Question:
I am new in ant and junit5. I went through several examples ant/junit4. But I did not find a normal example with a pair of ant with junit5. With a pair of ant with junit4 everything works fine. I downloaded the files from the official site of the junit5 <URL> I will try to fix them one by one, but I don't think that official repo committed with errors. Maybe I'm doing something wrong. Or maybe gurus suggest some other simple sample with ant/junit5.
Thank you in advance.
I try to run the original sources from <URL> and expected to at least compile them. But I get plenty of errors.
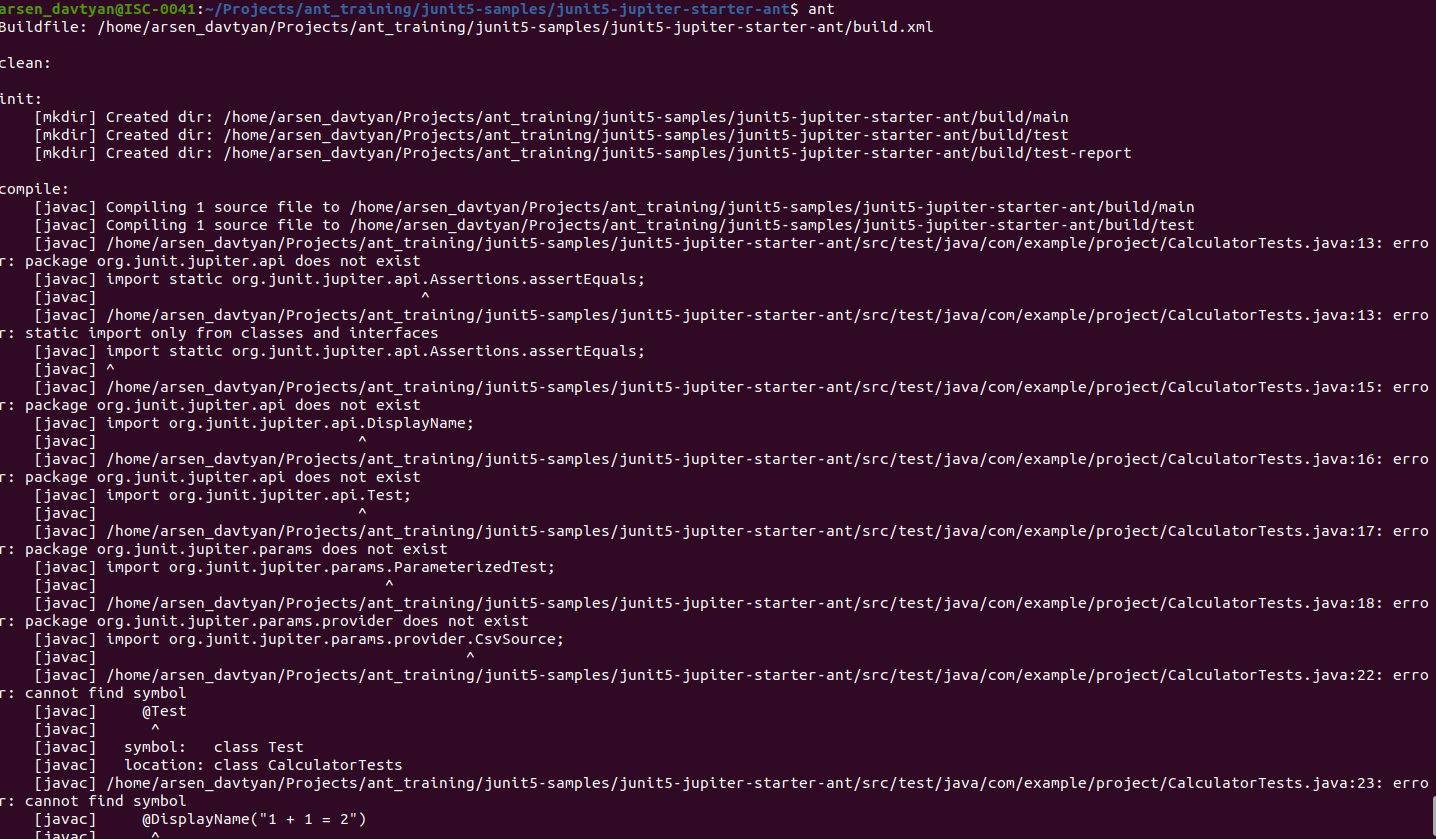
Answer: So this post has 2 questions:
- -
1. To reproduce the exact issues one should have the same environment, which is at least the OS, Java version & Ant version. The example itself seems to be using the Junit5 ConsoleLauncher, which is one of the way to run the tests. Looking at the errors it looks like the issue is in the project itself, because if it cannot find the 'symbol' @Test then the Junit(5?) is simply not present on the classpath. Maybe this can be a hint to the author to trty to dig a bit more into the issue, particularly looking into the dependencies (jars) included.
2. Now going back to how to run Junit5 test with Ant, I can recall the "JUnitLauncher" that apache suggests: https://ant.apache.org/manual/Tasks/junitlauncher.html . Note that you should be attentive on the dependencies here as well, there are number of Jars to be included (opentest4j, junit-platform-xyz). Note that this also depends on the installation of Ant in the environment, so for example if you get a NoClassDefFound for JUnitLauncher, this can be solved by using the 'up-to-date' version of Ant: https://ant.apache.org/bindownload.cgi . In case of Linux you can place these Jars in home/your_username/.ant/lib directory, where it will be automatically picked up.